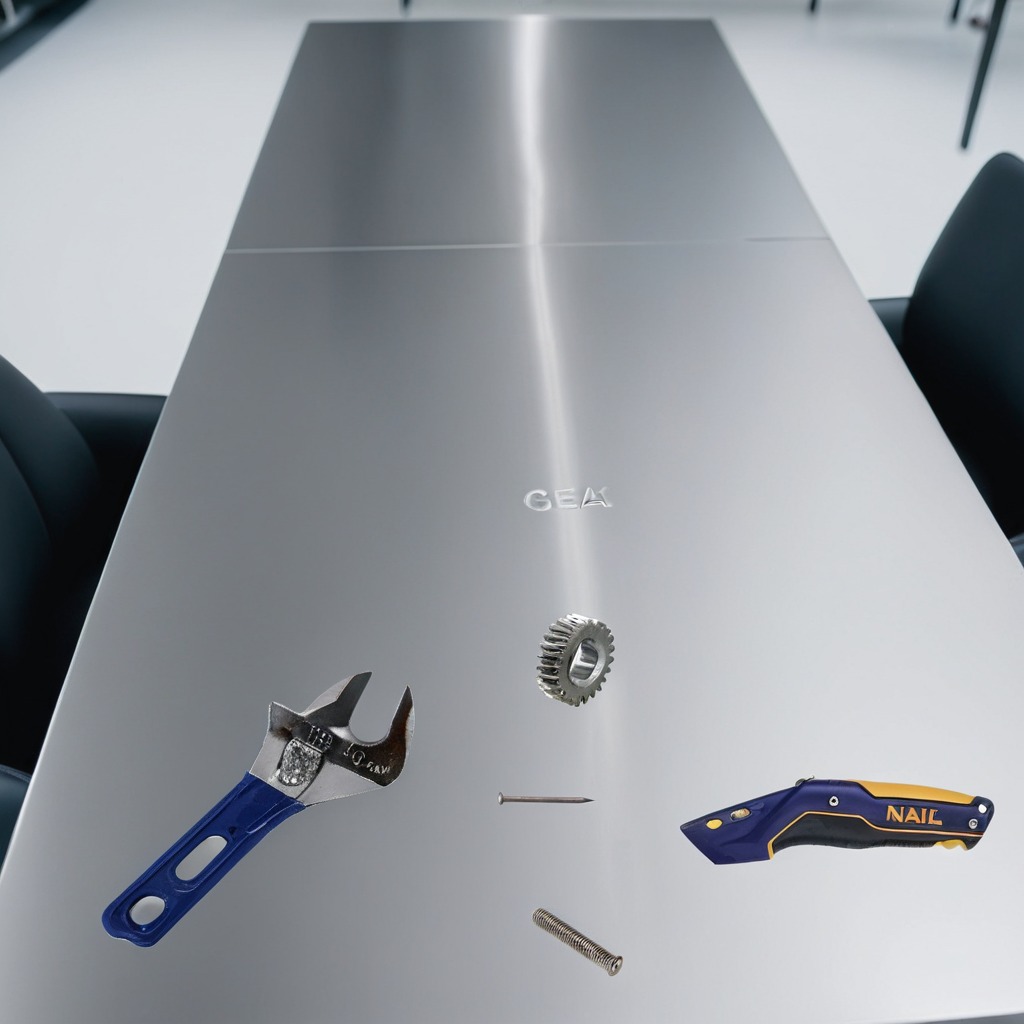
A steel gear with teeth, a utility knife, an iron nail, a coiled metal spring, and a wrench are lying on a stainless steel table in a high-end prototyping lab.